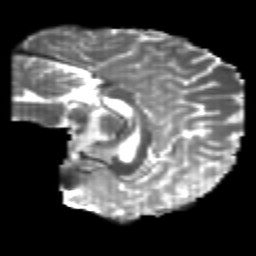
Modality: T2w
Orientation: sagittal
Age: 20
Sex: male
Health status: healthy
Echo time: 0.074 s